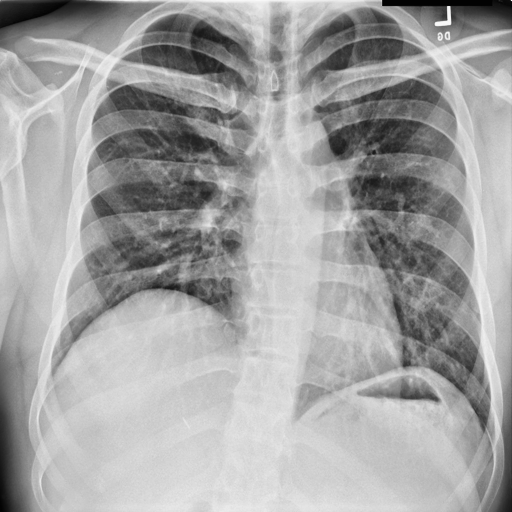
Finding: NORMAL